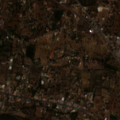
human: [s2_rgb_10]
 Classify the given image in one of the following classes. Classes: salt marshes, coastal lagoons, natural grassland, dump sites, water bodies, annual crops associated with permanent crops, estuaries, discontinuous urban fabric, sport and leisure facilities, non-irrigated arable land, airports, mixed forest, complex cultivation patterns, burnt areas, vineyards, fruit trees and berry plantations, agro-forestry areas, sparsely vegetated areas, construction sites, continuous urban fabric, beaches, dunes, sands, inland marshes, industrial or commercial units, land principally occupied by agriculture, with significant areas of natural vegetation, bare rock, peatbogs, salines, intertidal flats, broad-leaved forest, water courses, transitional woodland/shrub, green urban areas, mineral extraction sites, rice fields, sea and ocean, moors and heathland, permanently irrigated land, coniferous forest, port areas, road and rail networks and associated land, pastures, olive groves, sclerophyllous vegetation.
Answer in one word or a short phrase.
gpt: discontinuous urban fabric, annual crops associated with permanent crops, land principally occupied by agriculture, with significant areas of natural vegetation